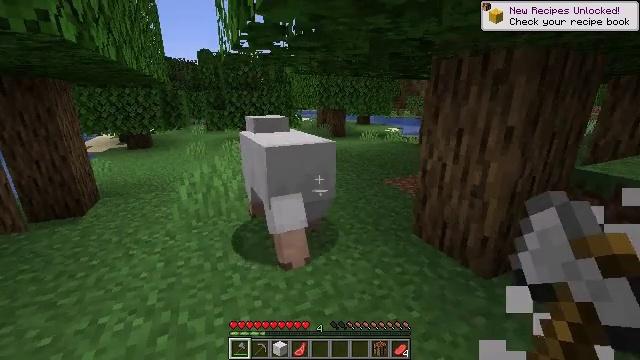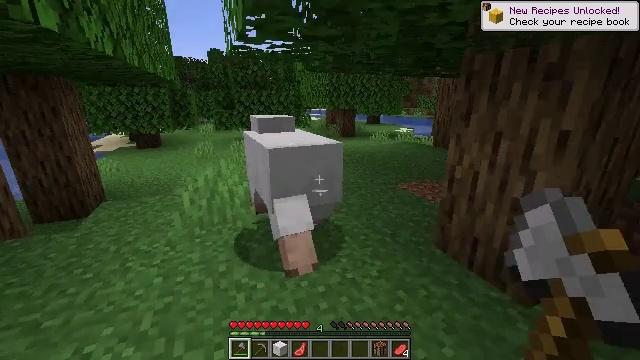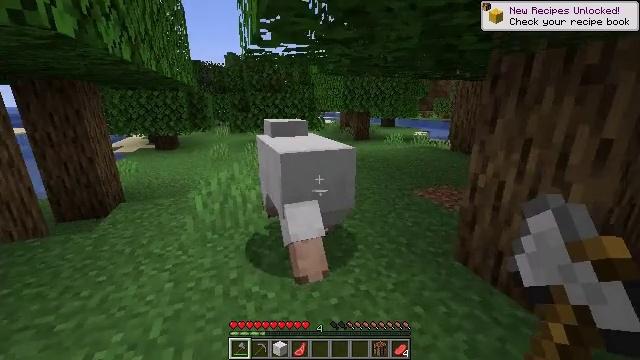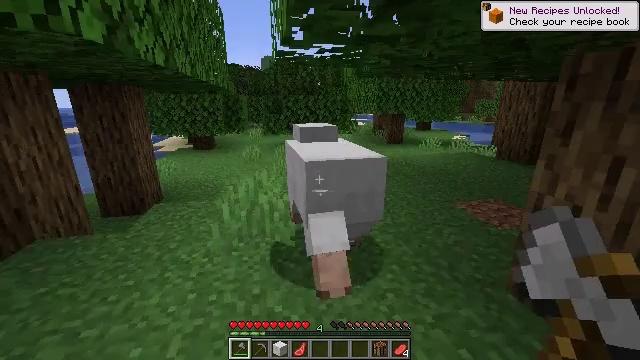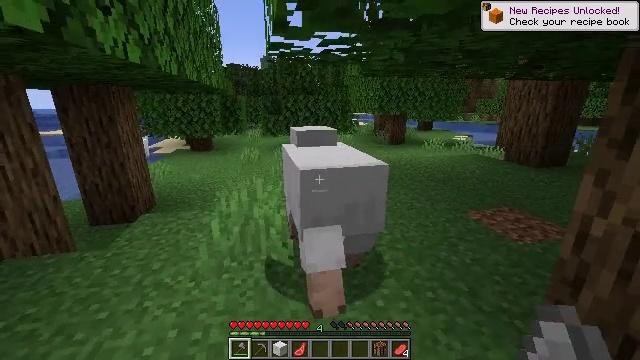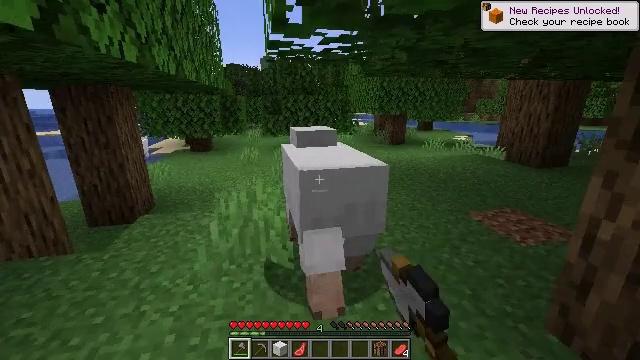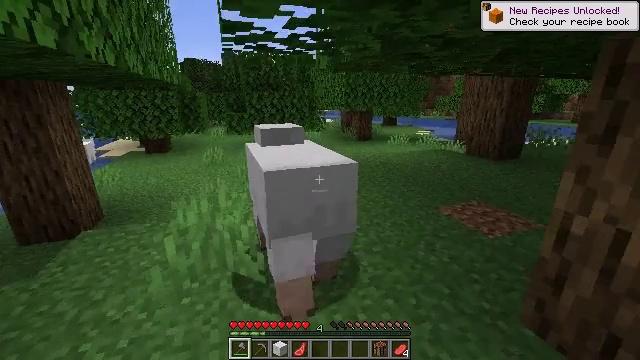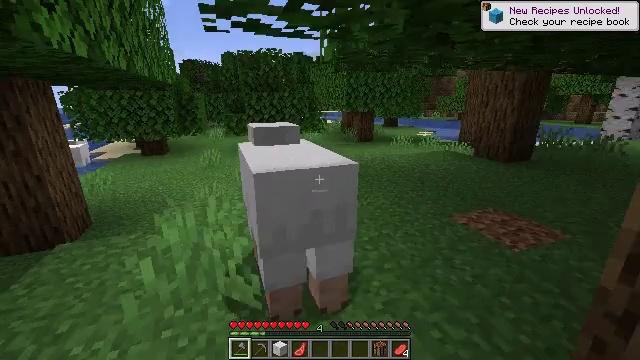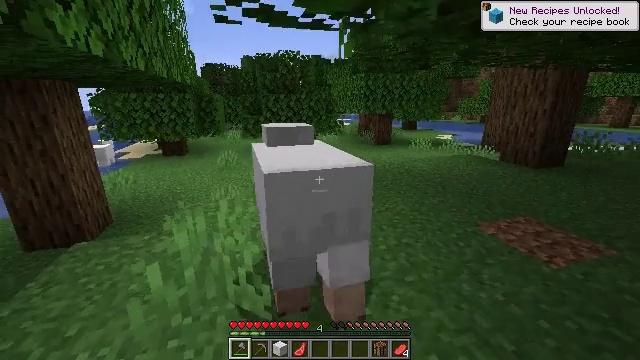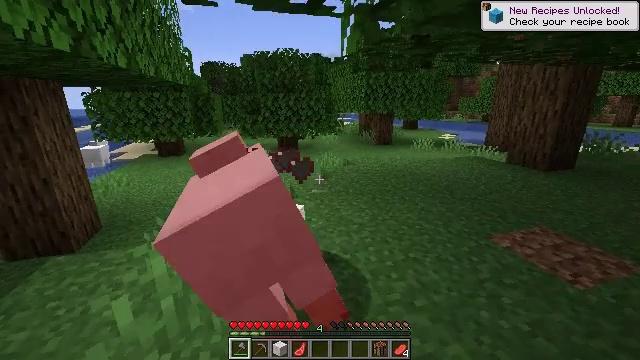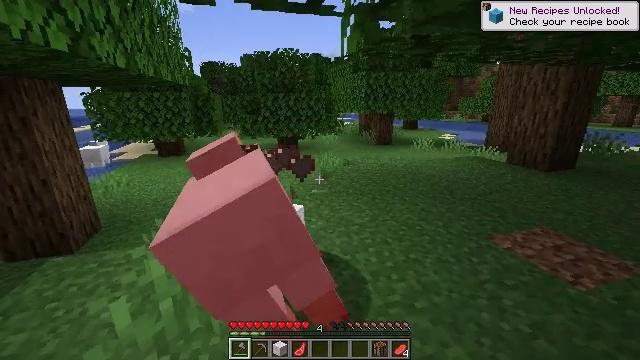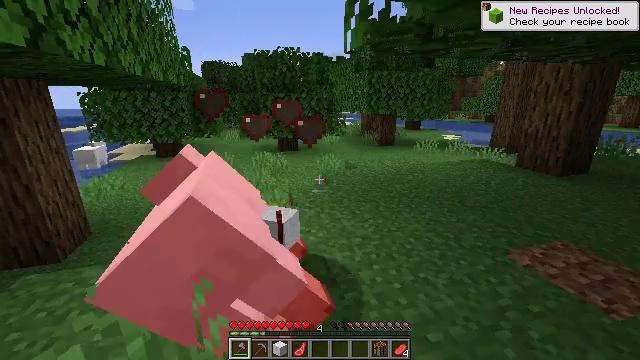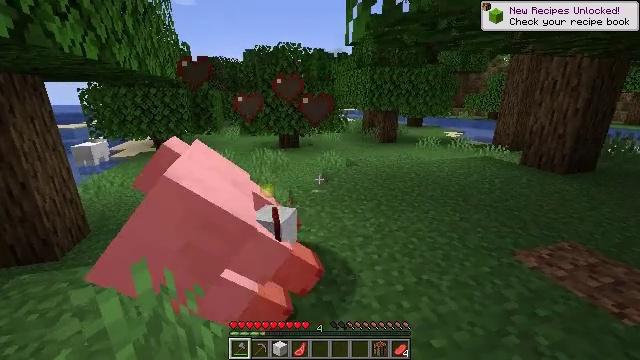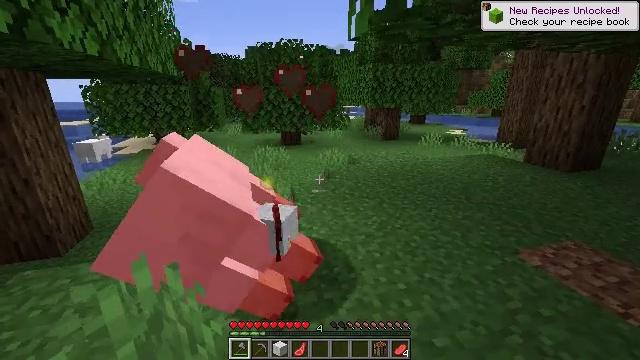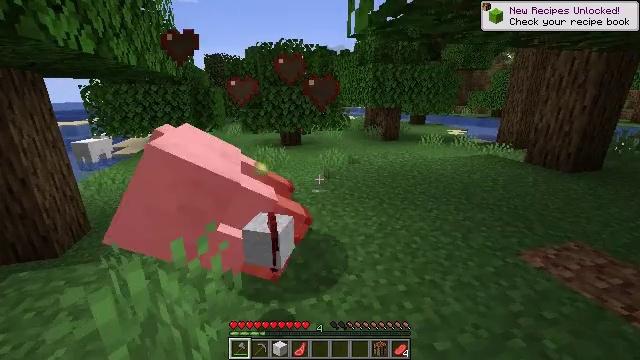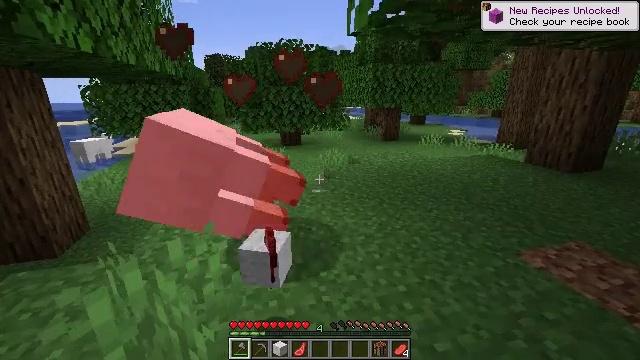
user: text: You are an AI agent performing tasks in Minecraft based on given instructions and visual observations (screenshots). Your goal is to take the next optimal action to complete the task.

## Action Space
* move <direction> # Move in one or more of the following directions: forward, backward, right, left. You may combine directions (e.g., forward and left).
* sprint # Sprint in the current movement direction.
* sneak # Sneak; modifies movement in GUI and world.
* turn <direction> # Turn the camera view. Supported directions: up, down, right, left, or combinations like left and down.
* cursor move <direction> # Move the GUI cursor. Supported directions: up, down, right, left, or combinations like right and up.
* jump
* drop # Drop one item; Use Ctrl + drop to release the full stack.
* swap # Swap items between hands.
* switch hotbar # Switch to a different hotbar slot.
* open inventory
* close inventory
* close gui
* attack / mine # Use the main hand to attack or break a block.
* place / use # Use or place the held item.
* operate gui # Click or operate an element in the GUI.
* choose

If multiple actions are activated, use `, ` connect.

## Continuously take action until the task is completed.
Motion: motion action
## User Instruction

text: Hunt animals.
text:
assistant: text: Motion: move forward, turn left
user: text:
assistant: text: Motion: move forward, turn left
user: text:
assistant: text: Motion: move forward, turn left
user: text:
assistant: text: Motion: move forward, attack / mine
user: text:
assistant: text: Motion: move forward, attack / mine
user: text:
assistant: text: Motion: move forward, turn right, attack / mine
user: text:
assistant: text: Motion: move forward
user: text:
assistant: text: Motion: move forward, turn left
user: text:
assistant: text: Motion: move forward
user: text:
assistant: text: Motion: move forward
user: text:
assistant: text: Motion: no_op
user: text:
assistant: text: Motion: no_op
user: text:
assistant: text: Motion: no_op
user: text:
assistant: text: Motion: no_op
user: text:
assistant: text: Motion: no_op
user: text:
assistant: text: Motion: move forward
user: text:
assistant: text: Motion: move forward, turn down
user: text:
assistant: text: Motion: move forward
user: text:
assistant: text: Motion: move forward
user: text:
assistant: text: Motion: move forward and move left
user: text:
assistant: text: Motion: move forward and move left, turn right and down
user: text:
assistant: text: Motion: move forward and move left, turn right and down
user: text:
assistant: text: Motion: turn right
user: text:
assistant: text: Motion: move right, turn right and up
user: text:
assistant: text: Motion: move forward and move right, turn right and up
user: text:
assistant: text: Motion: move forward and move right, turn right
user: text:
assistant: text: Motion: move forward and move right, turn right
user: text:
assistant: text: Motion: move forward and move right
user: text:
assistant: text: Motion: move forward and move right
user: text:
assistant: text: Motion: move forward and move right